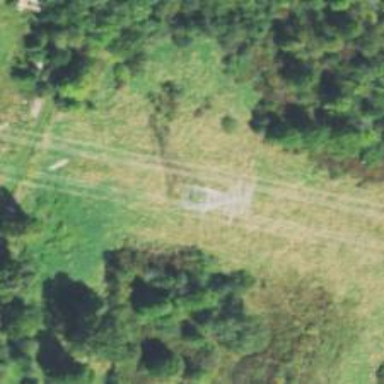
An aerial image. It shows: Lattice structure tower used for power distribution.